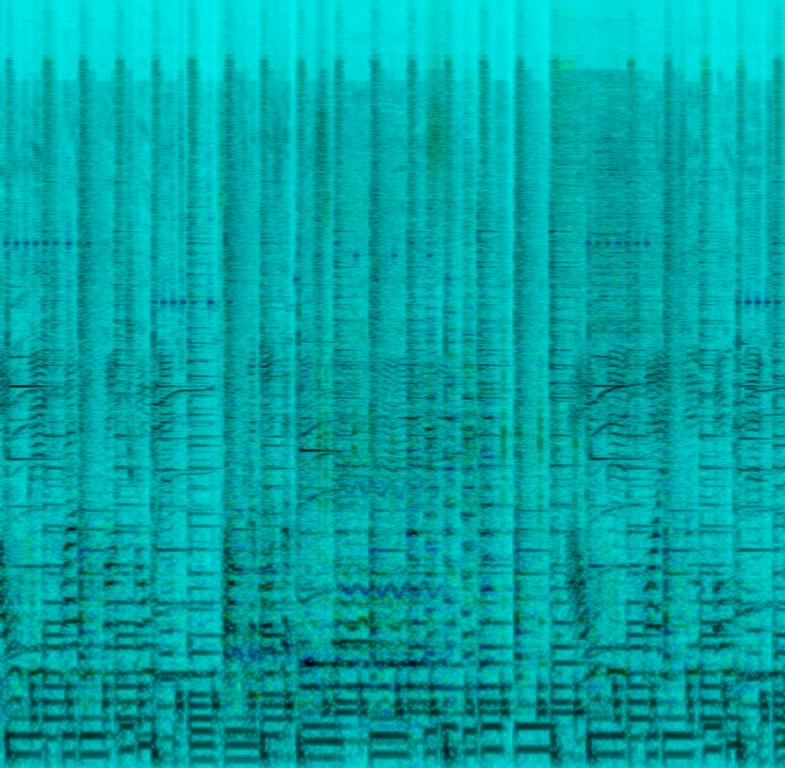
The Reggae song features a flat male vocal singing, alongside wide background harmonizing female vocals, over metallic snare, simple kick hits, offbeat acoustic rhythm guitar chords, groovy bass, electric guitar licks and tinny percussive elements widely spread in the stereo image. Sounds happy and uplifting, like something you can listen to while chilling at the beach.